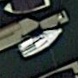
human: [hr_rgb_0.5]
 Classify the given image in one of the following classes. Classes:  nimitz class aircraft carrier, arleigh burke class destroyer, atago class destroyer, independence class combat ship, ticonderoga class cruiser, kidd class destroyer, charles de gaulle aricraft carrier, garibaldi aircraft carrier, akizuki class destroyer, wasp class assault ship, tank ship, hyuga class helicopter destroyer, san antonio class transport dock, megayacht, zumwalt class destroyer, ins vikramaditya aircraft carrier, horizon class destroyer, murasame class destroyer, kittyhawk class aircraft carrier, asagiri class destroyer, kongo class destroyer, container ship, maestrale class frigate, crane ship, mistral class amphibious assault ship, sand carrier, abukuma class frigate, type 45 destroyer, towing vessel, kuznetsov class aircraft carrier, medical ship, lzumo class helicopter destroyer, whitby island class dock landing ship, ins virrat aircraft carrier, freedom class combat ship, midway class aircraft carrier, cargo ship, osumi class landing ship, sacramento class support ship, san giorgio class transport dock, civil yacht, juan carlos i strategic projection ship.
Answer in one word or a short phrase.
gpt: Civil yacht